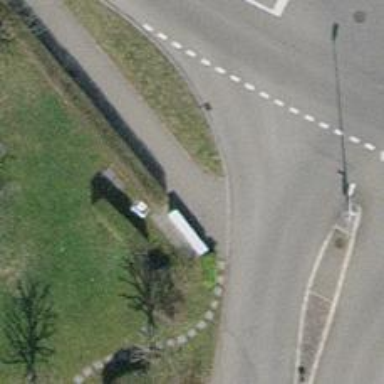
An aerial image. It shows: Sidewalk along the footway.